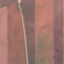
Land use / land cover: AnnualCrop